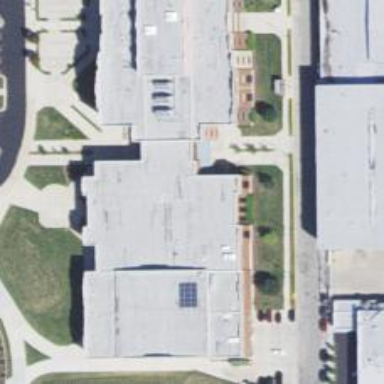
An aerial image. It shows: School building.